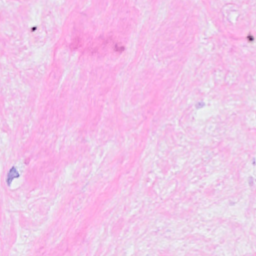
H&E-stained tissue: Breast